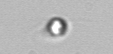
Label: nanoplankton_mix